RGB frame:
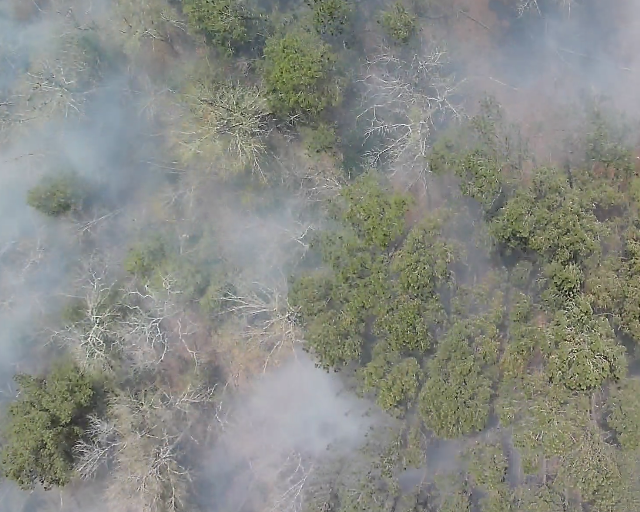
Thermal frame:
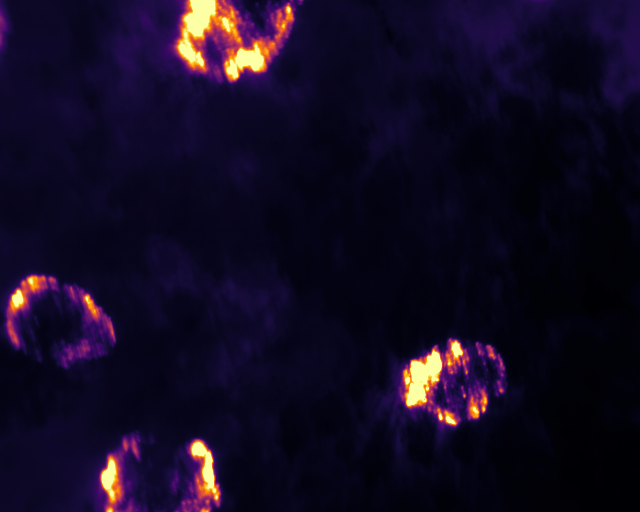
Captured: 2026-02-26 02:30:13
Pixels at or above 80 °C: 9614 (fraction of frame: 0.02934)